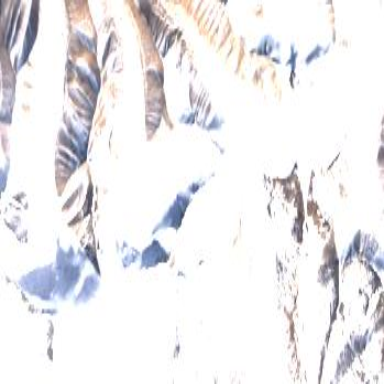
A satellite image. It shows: Majestic glacier in the distance.